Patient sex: M
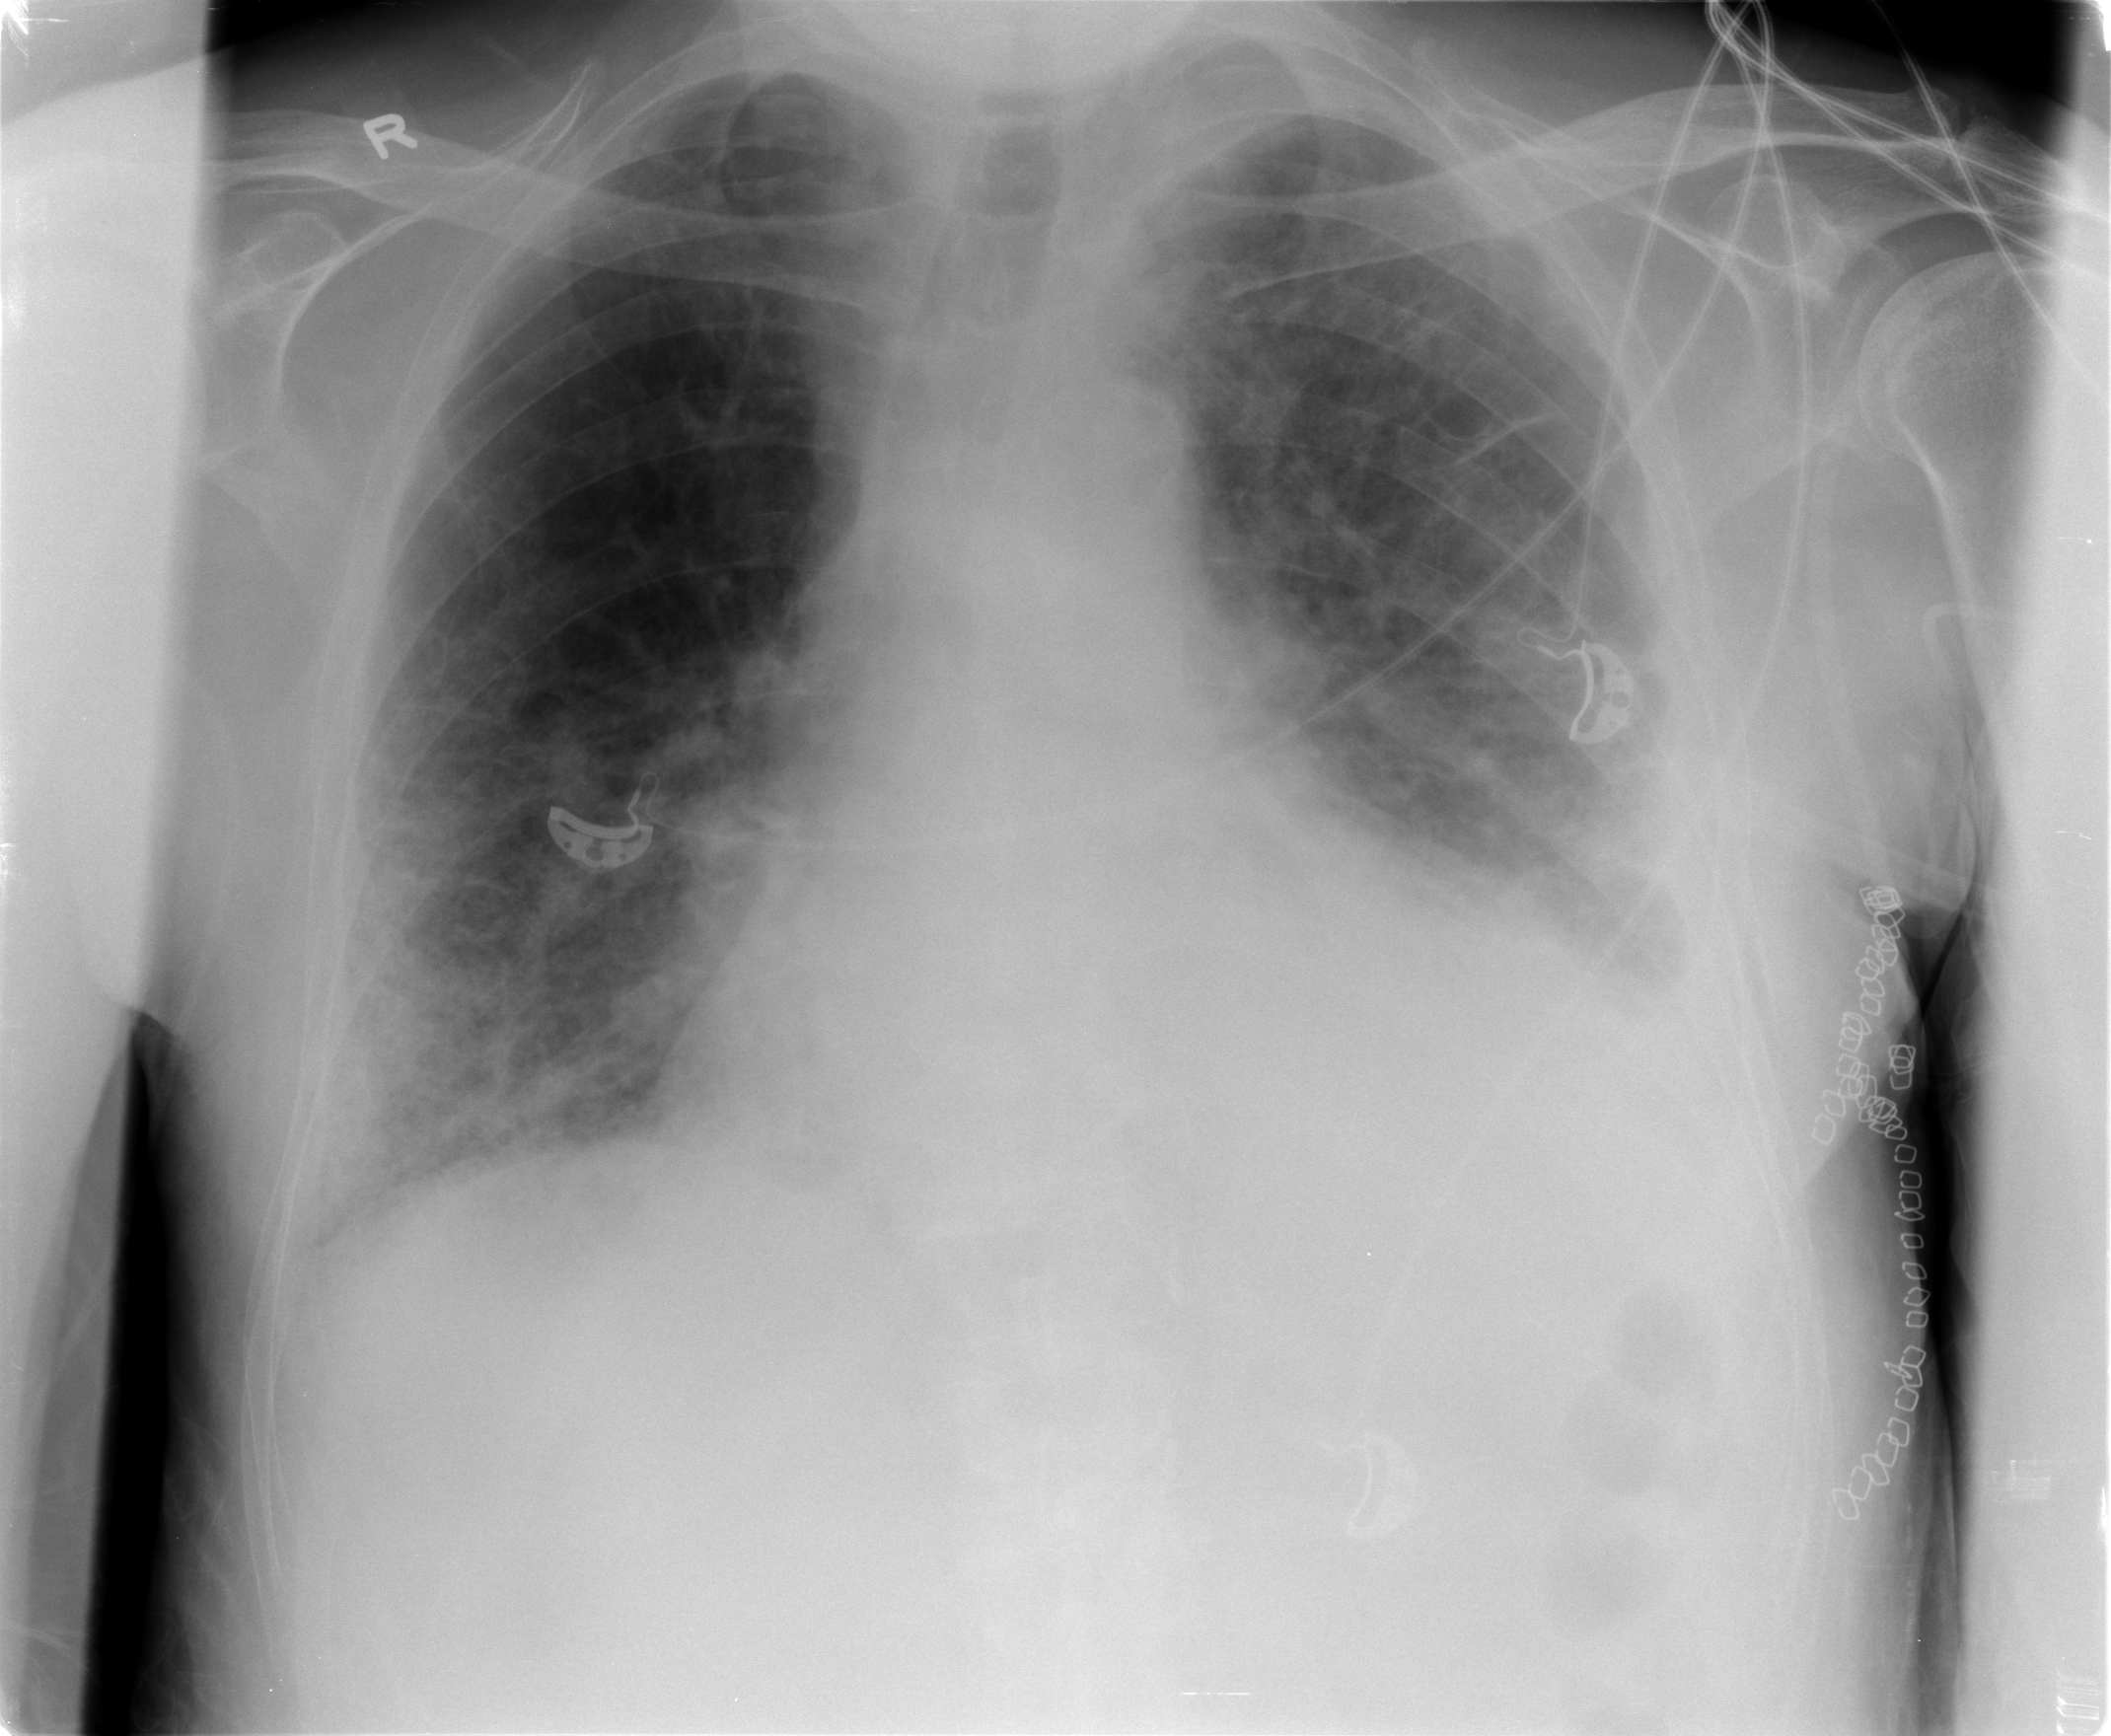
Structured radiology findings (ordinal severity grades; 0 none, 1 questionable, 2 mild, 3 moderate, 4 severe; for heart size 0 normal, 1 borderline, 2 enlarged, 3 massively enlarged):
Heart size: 2
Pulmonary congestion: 2
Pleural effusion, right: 1
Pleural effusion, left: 2
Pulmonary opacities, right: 3
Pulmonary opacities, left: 2
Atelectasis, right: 2
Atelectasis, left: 2